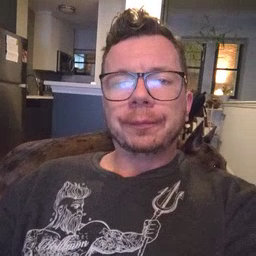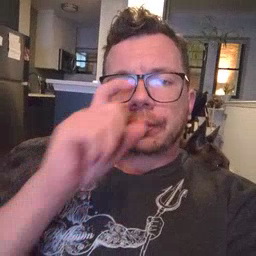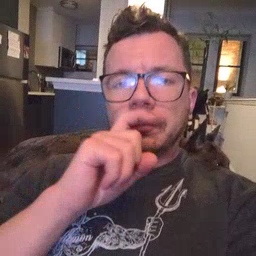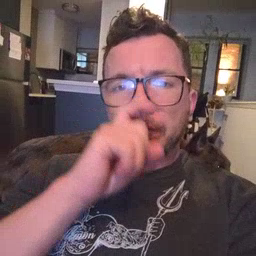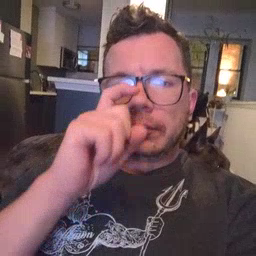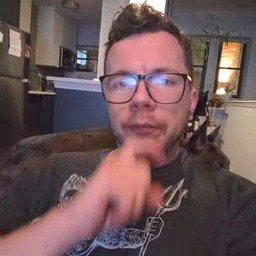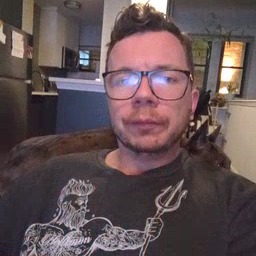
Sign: doll